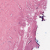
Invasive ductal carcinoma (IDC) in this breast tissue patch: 0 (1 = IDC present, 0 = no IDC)